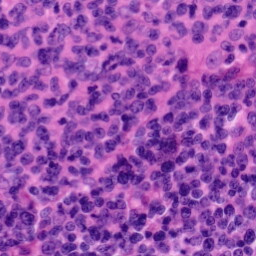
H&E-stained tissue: Tonsil